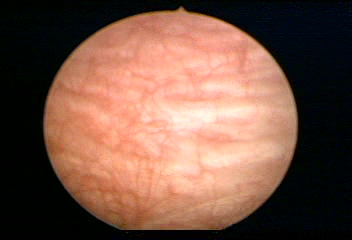
Modality: WLC
Class: Normal mucosa
Bladder cancer association: No